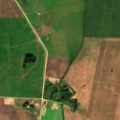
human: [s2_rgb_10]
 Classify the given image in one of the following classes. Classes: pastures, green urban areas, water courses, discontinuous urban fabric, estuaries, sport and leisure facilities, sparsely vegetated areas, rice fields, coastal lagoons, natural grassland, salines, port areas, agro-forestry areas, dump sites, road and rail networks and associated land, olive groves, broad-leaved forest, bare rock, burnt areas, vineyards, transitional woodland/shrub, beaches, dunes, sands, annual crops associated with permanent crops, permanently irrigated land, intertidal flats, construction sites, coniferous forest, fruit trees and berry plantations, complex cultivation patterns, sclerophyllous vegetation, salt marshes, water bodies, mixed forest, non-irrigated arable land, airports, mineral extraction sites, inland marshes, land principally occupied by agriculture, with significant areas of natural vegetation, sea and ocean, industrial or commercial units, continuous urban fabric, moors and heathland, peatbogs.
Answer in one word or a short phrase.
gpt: discontinuous urban fabric, non-irrigated arable land, complex cultivation patterns